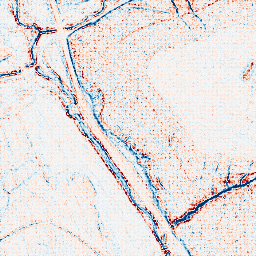
Category: edge_preserving
Decomposition family: anisotropic_diffusion
Decomposition parameters: iterations: 5
kappa: 100
gamma: 0.1
Upsampling method: sinc_hamming
Upsampling parameters: scale: 8
kernel_size: 8
Upsampling scale: 8